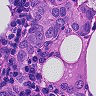
Metastatic tissue present: yes